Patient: sex M, age 79
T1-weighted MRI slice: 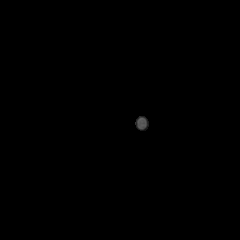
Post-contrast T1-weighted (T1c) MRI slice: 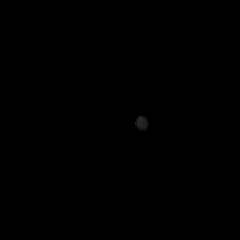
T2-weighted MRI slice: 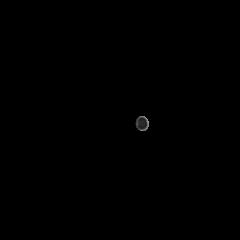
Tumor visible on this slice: no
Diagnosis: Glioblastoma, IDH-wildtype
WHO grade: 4